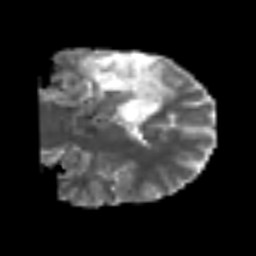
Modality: MD
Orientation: coronal
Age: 50
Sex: male
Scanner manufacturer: siemens
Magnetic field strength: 3 T
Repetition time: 6.1 s
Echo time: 0.101 s